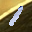
Label: 1